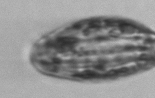
Label: Katodinium_or_Torodinium